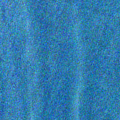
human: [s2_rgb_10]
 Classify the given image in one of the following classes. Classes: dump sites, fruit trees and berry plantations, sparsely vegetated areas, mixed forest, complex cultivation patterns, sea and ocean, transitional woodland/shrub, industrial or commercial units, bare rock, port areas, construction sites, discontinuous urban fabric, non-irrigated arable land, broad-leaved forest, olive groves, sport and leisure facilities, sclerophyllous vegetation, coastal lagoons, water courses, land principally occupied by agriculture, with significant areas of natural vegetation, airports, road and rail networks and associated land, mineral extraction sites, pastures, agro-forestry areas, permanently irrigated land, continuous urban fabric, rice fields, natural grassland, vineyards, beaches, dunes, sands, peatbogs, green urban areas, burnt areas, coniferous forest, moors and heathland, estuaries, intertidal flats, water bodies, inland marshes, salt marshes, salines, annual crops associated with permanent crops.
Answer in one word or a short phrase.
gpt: sea and ocean